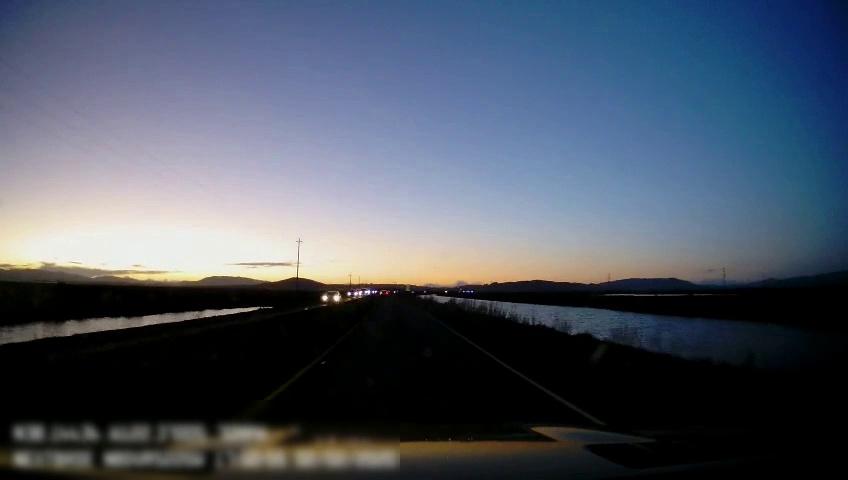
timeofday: Dusk/Dawn/Twilight
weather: Sunny
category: Drivable Space
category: Vehicles | Car
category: Lanes | Current Lane
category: Lanes | Current Lane
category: Lanes | Alternate Lane